Field crop: maize
Growth stage: 2
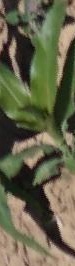
Species: maize